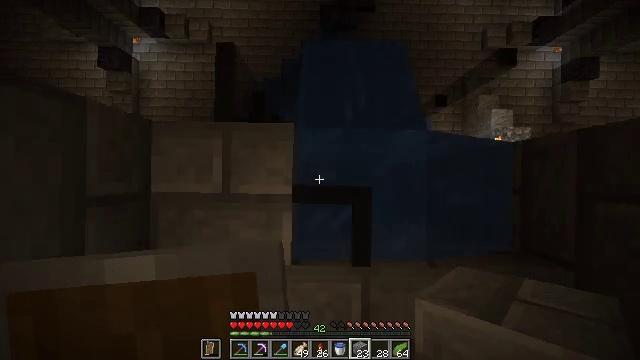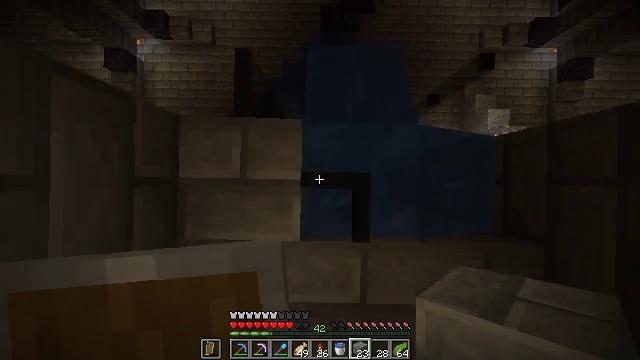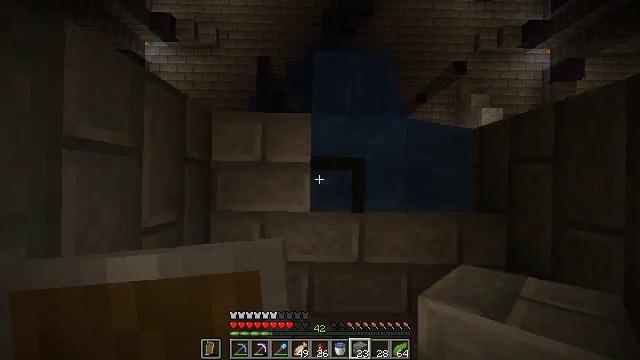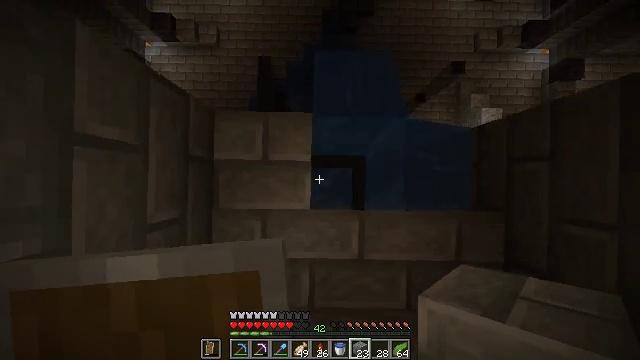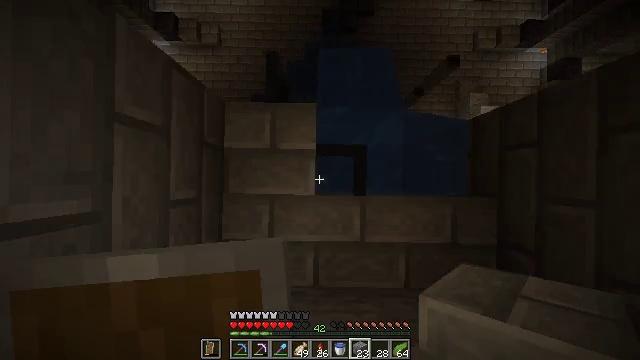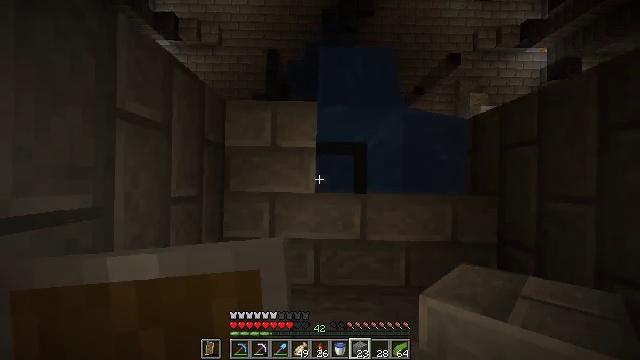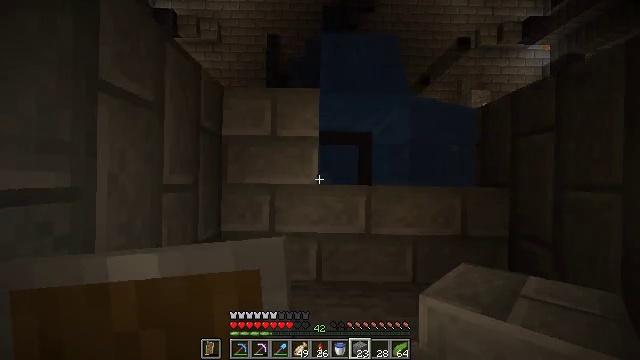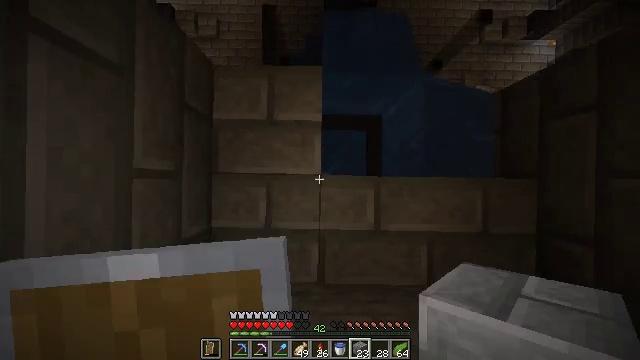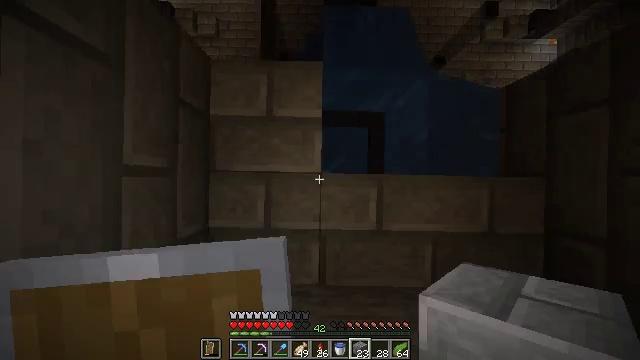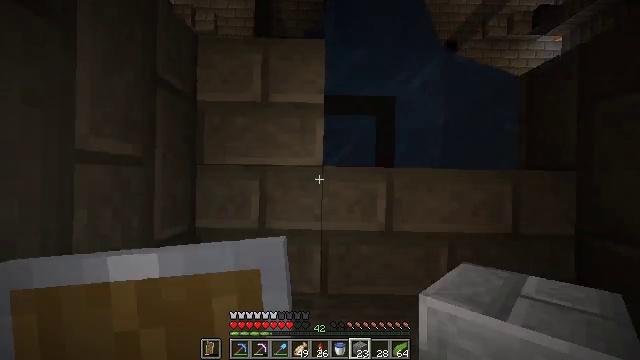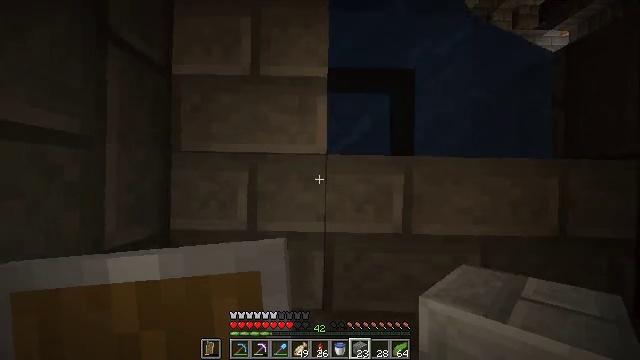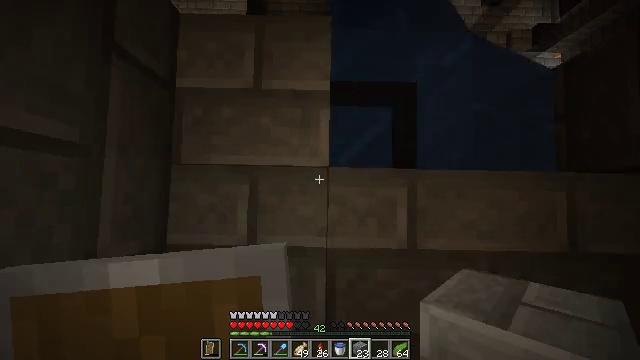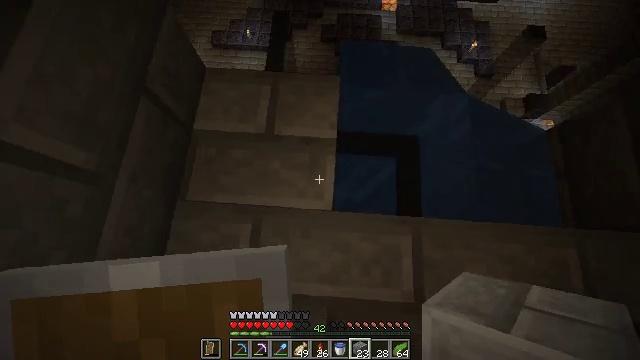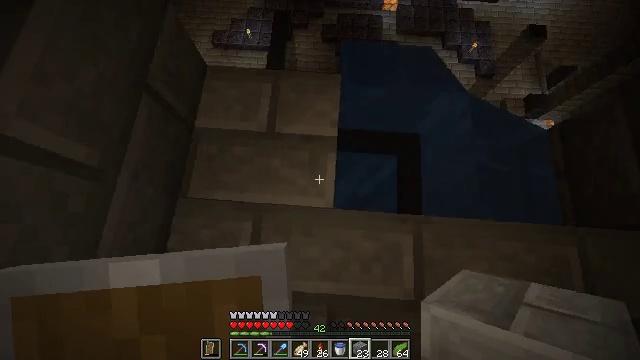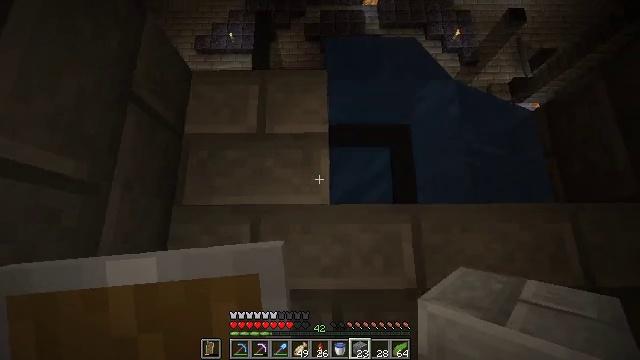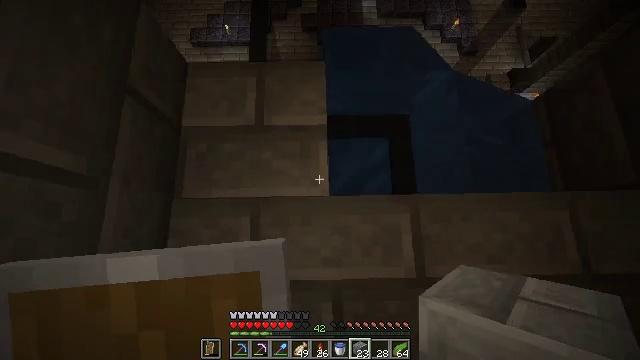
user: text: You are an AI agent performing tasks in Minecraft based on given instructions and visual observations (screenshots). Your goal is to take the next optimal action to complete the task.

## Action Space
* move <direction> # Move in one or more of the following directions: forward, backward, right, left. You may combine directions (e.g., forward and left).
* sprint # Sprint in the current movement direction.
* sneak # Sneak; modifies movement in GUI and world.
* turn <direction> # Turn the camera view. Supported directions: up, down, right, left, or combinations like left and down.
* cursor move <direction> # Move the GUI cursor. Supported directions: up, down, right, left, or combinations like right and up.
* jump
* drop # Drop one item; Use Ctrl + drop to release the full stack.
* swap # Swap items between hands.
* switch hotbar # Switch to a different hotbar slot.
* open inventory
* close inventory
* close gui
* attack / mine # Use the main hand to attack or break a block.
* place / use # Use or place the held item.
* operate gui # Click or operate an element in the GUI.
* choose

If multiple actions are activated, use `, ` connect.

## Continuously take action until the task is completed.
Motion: motion action
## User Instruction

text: Recycle the black stained glass pane.
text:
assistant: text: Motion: move back
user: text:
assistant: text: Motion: no_op
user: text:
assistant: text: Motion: no_op
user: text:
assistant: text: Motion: no_op
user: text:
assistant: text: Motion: no_op
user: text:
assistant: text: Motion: no_op
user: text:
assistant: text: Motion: no_op
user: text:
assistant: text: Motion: no_op
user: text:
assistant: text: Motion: no_op
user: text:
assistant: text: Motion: no_op
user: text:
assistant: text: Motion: turn up
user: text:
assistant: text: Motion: turn left and up
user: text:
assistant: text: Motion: no_op
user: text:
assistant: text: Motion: turn right
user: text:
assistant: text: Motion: turn down
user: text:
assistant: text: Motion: no_op
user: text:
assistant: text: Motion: move right
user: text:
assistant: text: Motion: move right
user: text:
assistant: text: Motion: move right
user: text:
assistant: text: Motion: move right
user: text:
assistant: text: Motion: no_op
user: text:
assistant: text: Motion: no_op
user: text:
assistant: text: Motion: no_op
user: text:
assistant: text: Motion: no_op
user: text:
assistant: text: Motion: no_op
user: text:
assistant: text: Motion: no_op
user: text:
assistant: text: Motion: no_op
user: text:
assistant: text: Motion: no_op
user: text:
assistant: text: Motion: no_op
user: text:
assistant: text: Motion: no_op